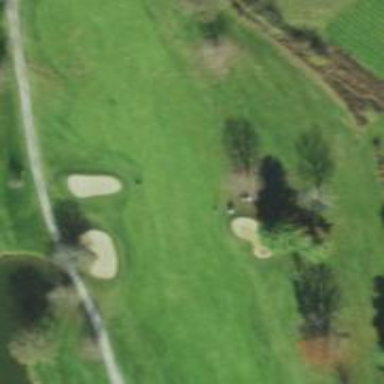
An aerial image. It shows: Scenic golf fairway.